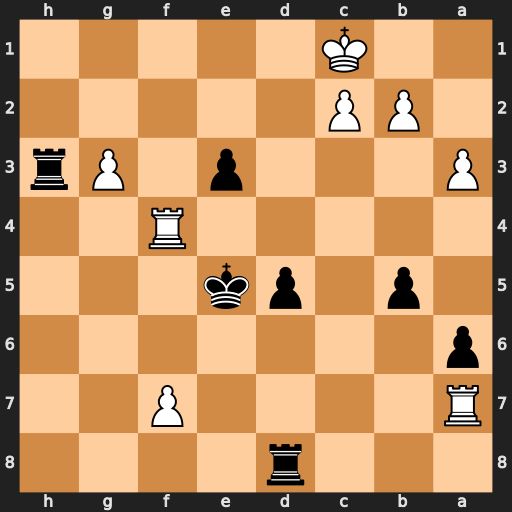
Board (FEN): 3r4/R4P2/p7/1p1pk3/5R2/P3p1Pr/1PP5/2K5
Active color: b
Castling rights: -
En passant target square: -
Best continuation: Rh1+ Rf1 Rxf1#